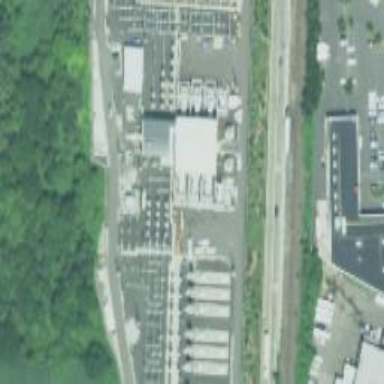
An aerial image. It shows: Power substation.